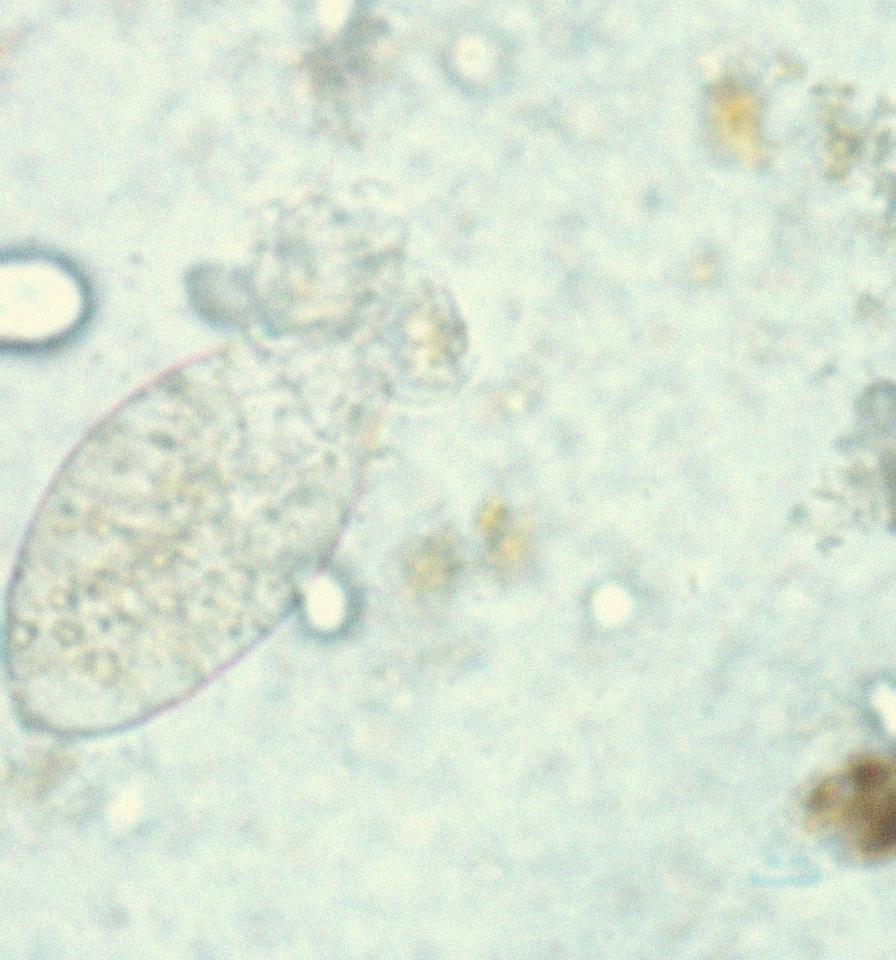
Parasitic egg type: Fasciolopsis buski